Interaction volume radius: 10 \u00c5
Interaction volume height: 20 \u00c5
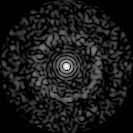
Disorder parameter: 0.8304